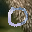
Label: 0